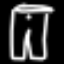
Label: pants